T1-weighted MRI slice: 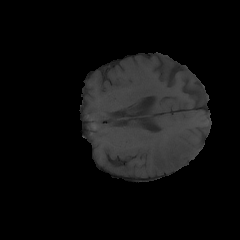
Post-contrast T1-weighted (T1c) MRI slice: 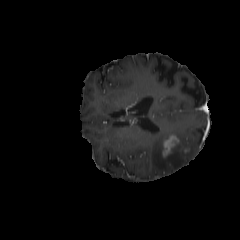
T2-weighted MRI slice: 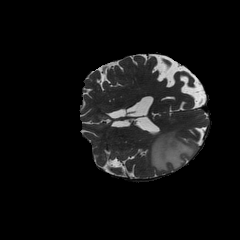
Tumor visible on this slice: yes